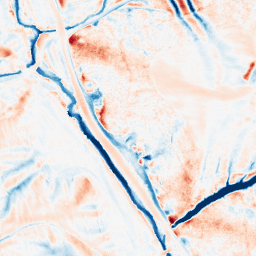
Category: edge_preserving
Decomposition family: median
Decomposition parameters: size: 21
Upsampling method: quartic
Upsampling parameters: scale: 2
Upsampling scale: 2